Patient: sex F, age 33
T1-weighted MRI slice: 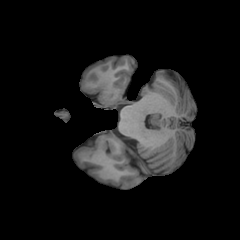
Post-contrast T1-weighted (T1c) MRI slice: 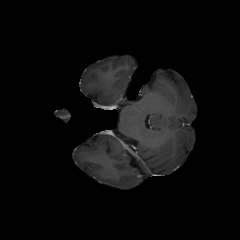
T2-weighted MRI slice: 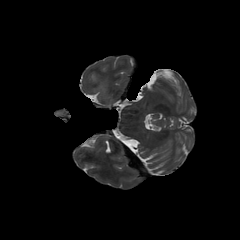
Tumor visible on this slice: yes
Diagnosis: Astrocytoma, IDH-mutant
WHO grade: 4